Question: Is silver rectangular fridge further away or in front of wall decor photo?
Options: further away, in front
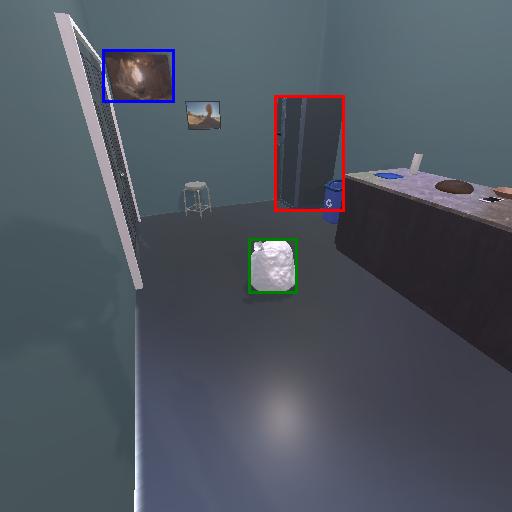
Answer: further away